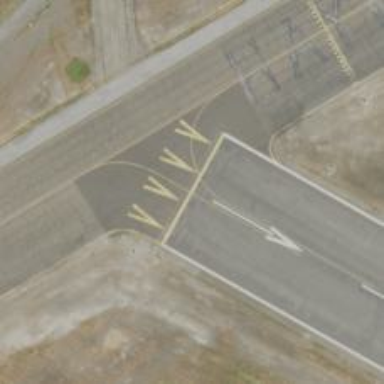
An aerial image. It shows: Image of taxiway at airport.